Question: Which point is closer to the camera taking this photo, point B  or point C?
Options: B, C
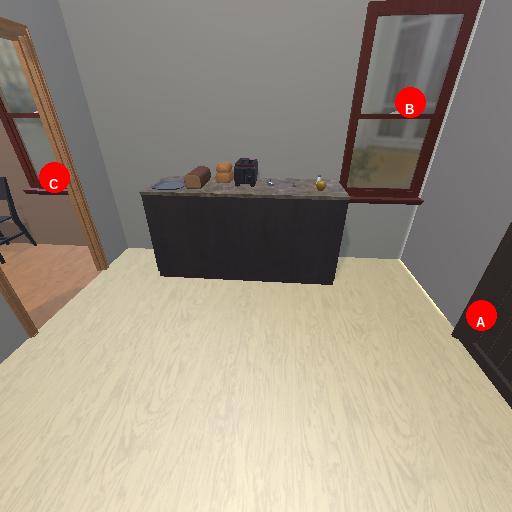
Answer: B